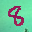
Label: 8